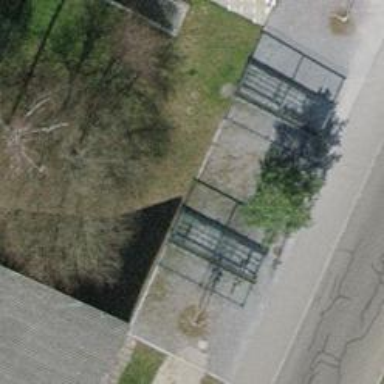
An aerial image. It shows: Bicycle parking facility.